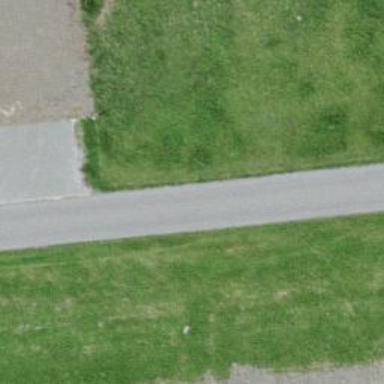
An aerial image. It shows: Unclassified road with asphalt surface.